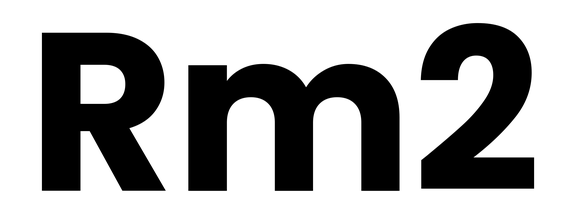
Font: Poppins-Bold